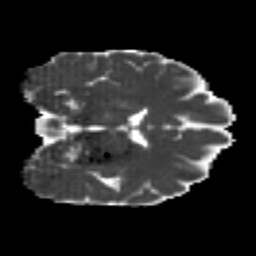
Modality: MD
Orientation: coronal
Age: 22
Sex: female
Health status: healthy
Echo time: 0.074 s